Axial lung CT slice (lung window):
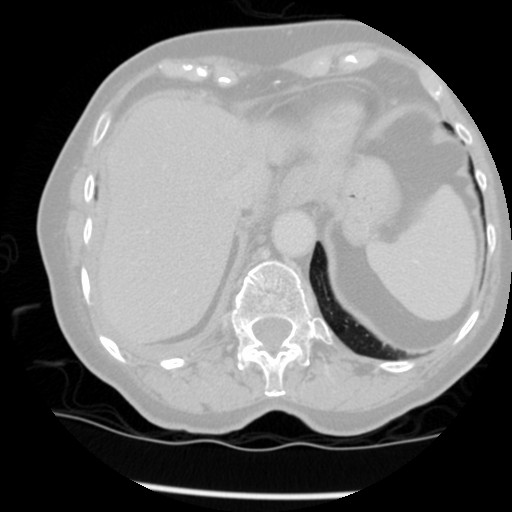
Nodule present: no